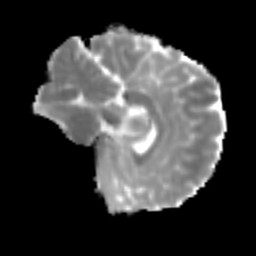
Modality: MD
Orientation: sagittal
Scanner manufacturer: siemens
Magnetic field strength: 3 T
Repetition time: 3.6 s
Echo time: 0.092 s